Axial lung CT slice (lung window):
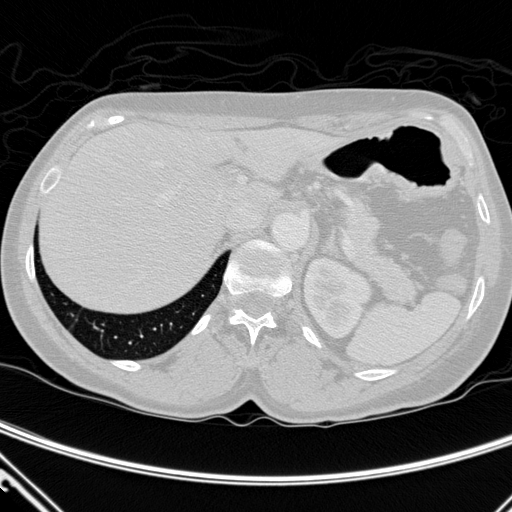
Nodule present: no